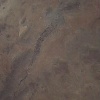
Label: land